Question: Some days ago I forced to uninstall my wamp cause I didn't have any access to phpmyadmin, so that I just copy the MySQL folder of that damaged wamp before uninstalling to have databases to reuse them later
Now I installed a new version of wamp and when I pasted the databases file such as .MYD, .frm , .MYI , db.opt in the data folder of MySQL wamp, in phpmyadmin I can see the tables but when I wanted to see the columns I got this error:
'''
#1146 - Table 'Databasename.table_name' doesn't exist
'''

Please tell me whats wrongs with them? is there any way to use my old databases? If attaching database files is needed to tell me to do that...
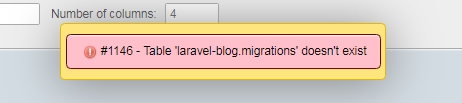
Answer: luckily the problem solved by my self!
I did it in the simplest way! just deleted last MySQL folder which was the newer version of MySQL and pasted that previous MySQL folder in it, then just edit the file and correct the wrong address and folder names
for my self, there was no need to do something with MySQL command line which some friends said to do
if you think deleting MySQL folder could be riskable install a new wamp which has got as the same version of previous damage databases...
So the version of both databases , especially when your database engines are InnoDB
hope be helpful